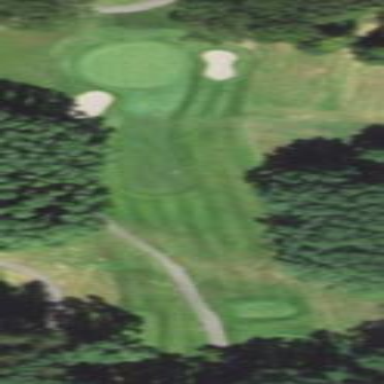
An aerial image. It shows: Golf pitch.